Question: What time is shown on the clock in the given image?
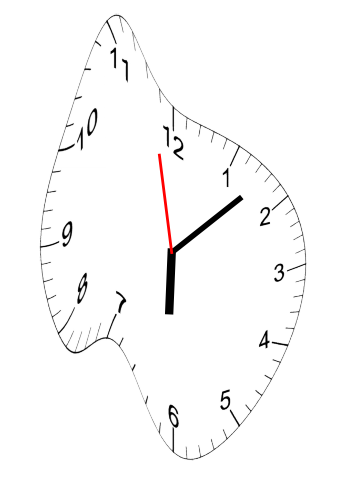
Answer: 06:07:58